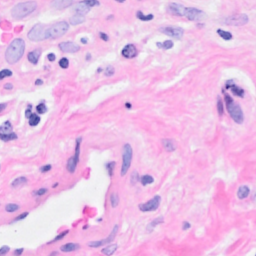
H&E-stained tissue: Breast